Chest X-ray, PA view. Patient: 69 years old, sex M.
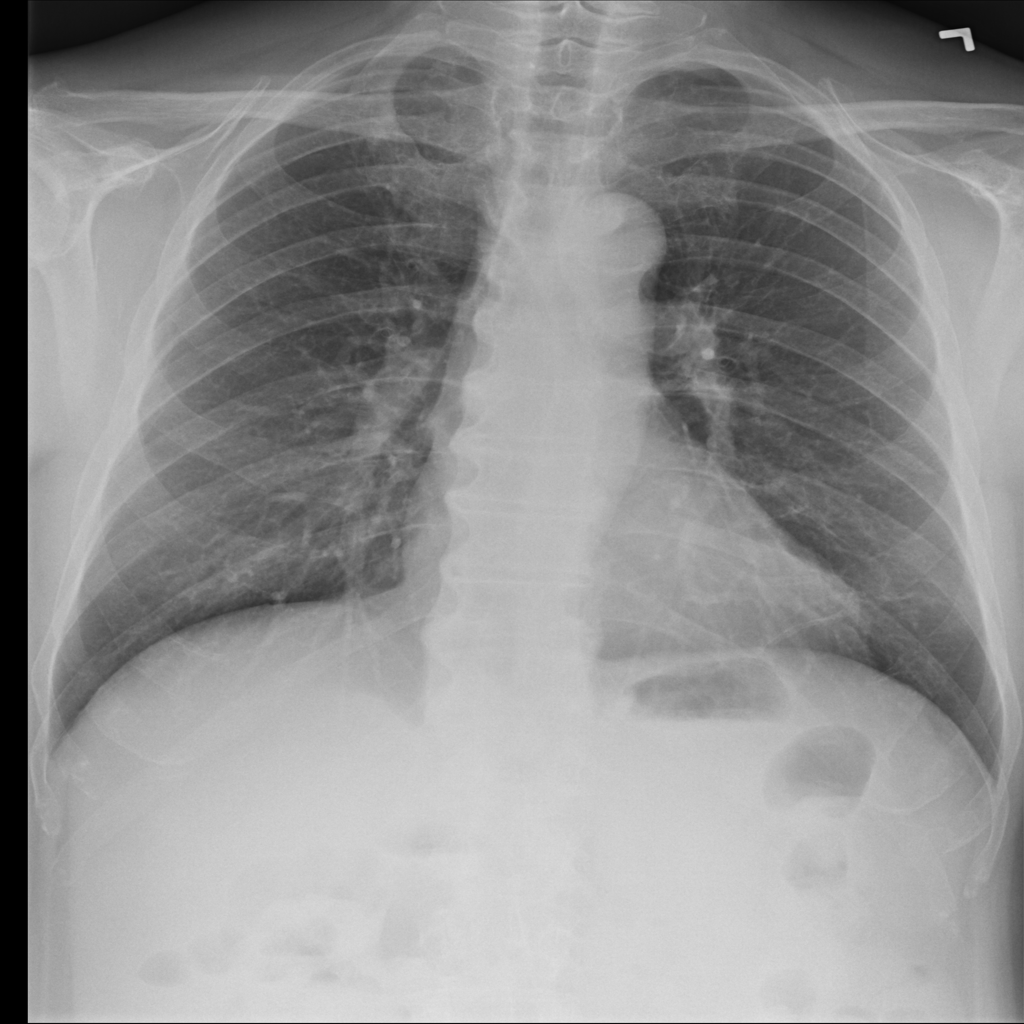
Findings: No Finding